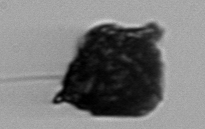
Label: Gonyaulax